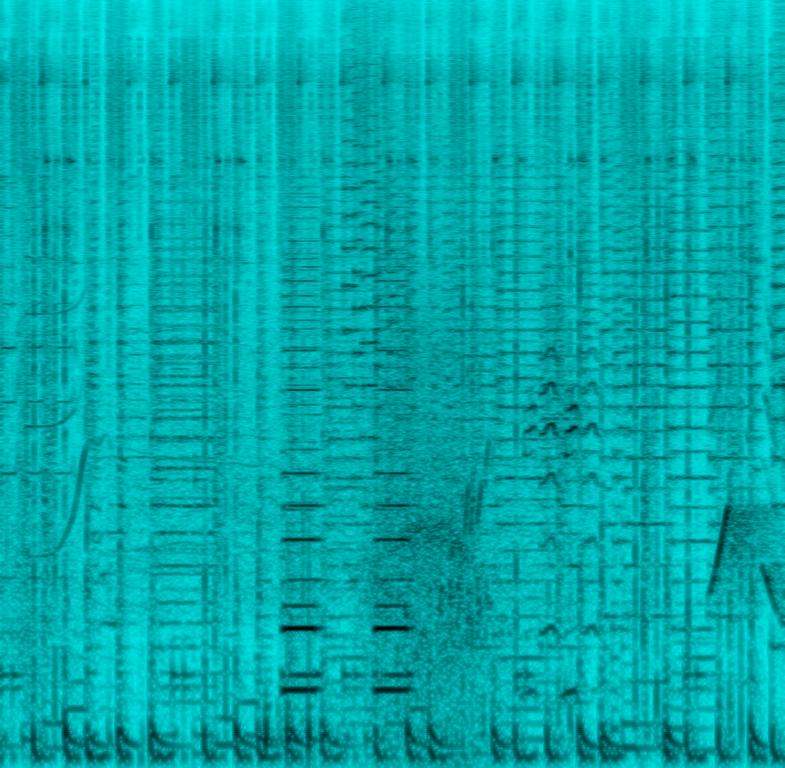
The low quality recording features a jingle that consists of harmonizing vocals talking over snare roll, toms roll, brass melody and groovy bass, after which there is a folk song that starts playing. The folk song contains strings melody, bouncy snare, shimmering hi hats and synth keys chords. It sounds energetic and exciting, and like something you would hear on some TV show.